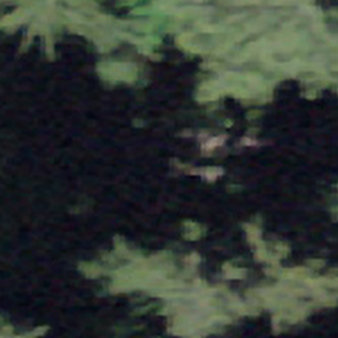
Label: other